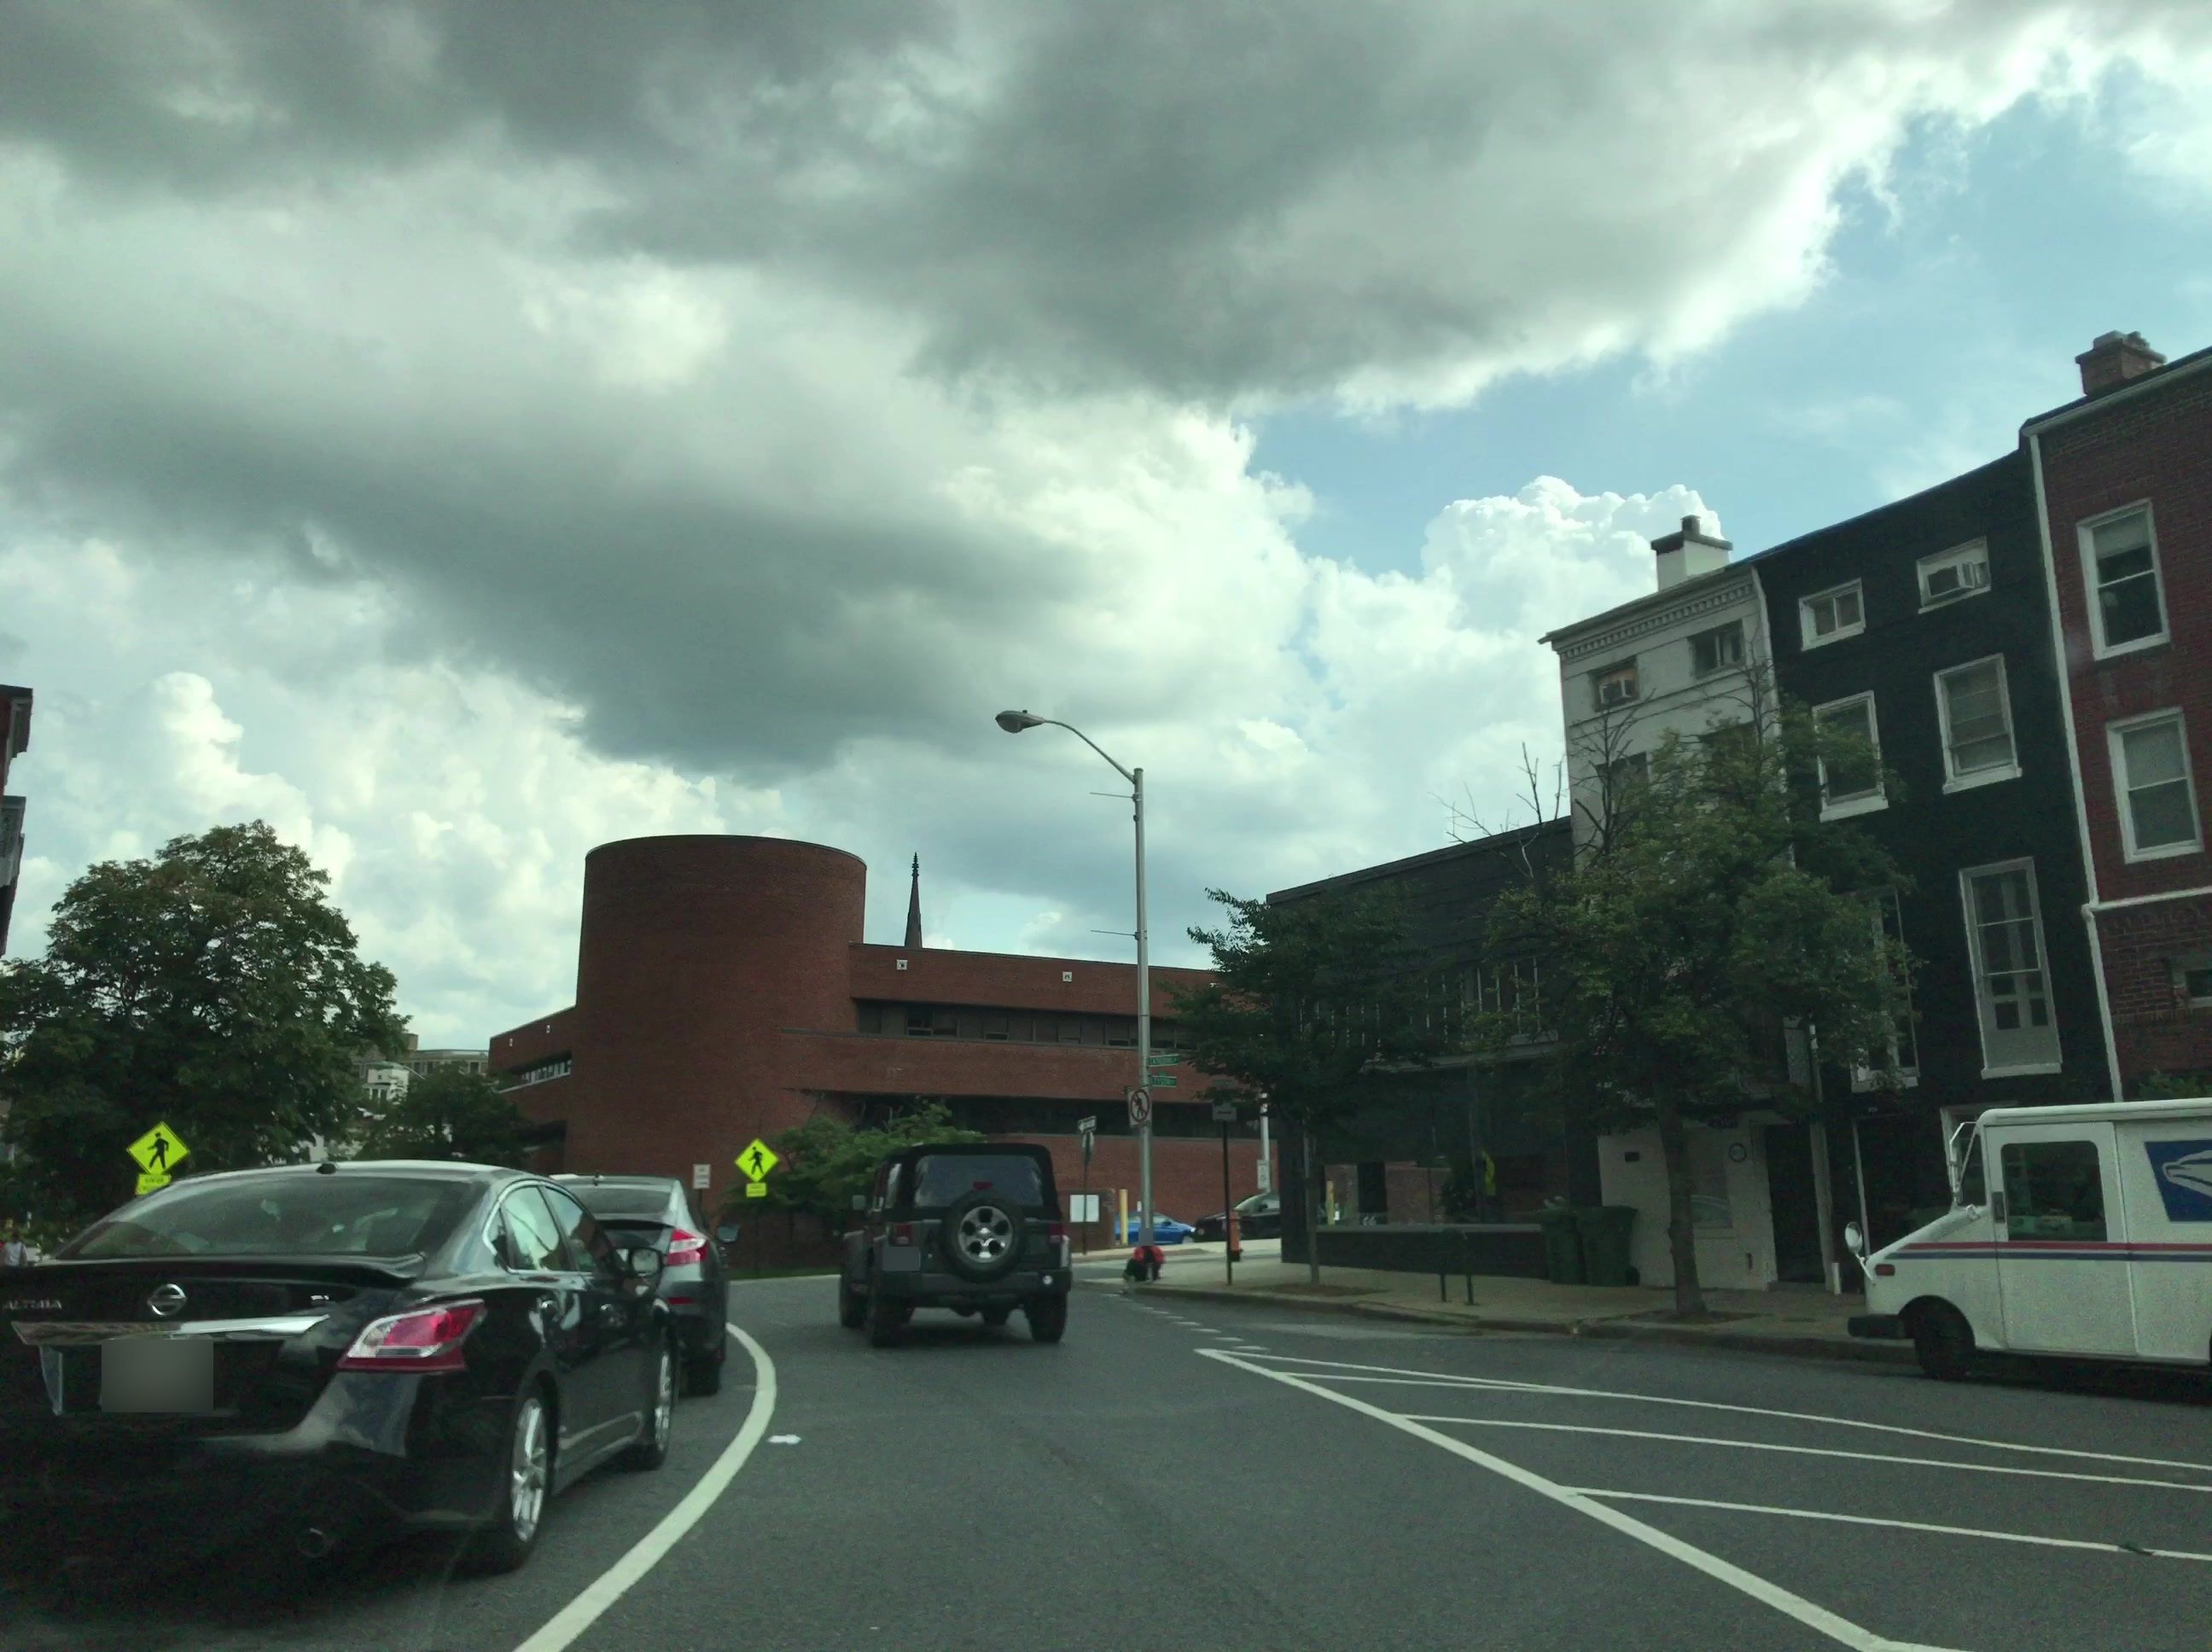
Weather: cloudy
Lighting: day
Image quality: good
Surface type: driving surface
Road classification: footway
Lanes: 2
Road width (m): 2.0
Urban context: urban centre
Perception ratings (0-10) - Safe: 3.57, Lively: 4.36, Beautiful: 8.79, Boring: 1.36, Depressing: 2.36, Wealthy: 7.17